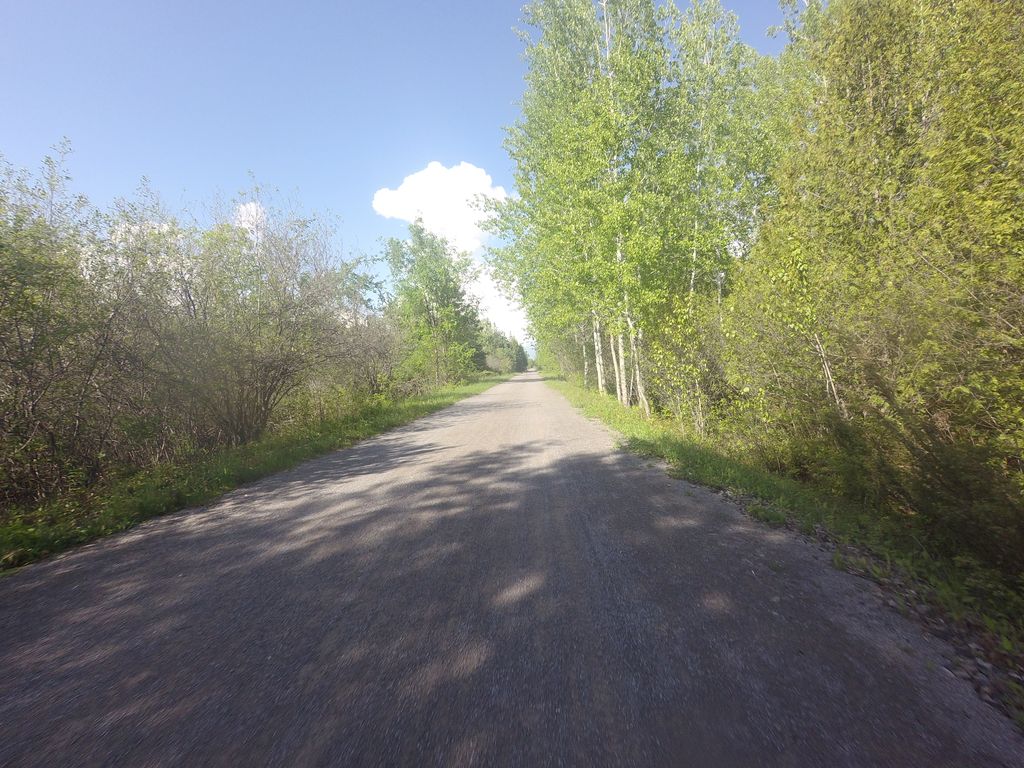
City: ottawa-gatineau